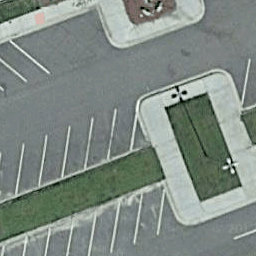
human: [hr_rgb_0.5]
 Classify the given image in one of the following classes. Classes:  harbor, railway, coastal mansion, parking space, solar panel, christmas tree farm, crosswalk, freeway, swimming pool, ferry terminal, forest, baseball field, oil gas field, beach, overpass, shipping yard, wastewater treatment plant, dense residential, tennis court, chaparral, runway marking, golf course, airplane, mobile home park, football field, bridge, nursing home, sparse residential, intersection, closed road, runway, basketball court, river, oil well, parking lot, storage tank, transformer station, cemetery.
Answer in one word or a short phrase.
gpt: parking space